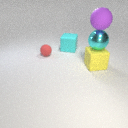
large yellow rubber cube in front of small red rubber sphere